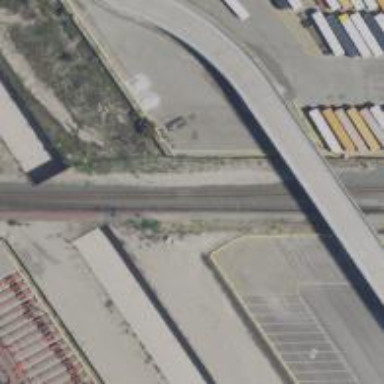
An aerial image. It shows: Railway signal.